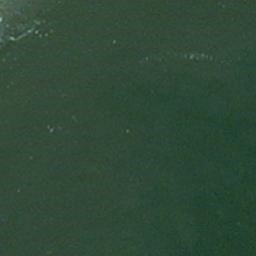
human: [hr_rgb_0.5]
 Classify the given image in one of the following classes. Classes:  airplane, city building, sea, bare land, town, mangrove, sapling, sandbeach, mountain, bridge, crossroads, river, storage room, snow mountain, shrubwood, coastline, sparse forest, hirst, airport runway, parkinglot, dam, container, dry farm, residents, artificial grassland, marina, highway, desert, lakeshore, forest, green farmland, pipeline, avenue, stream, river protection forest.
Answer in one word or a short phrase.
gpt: sea